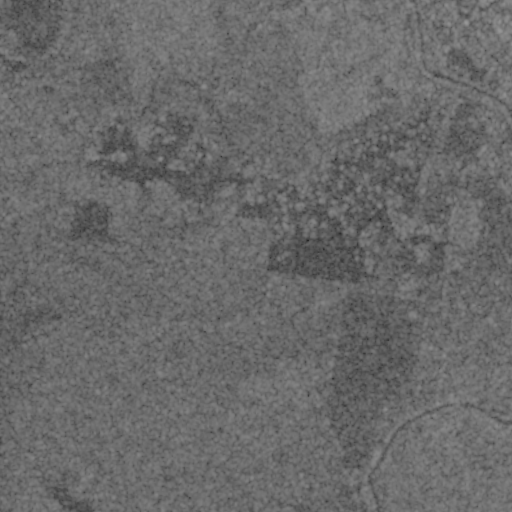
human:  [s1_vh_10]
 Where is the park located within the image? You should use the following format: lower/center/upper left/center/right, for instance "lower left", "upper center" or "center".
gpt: The park is located in the upper right of the image.
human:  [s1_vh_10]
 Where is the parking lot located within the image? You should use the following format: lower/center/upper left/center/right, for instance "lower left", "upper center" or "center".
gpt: The parking lot is located in the upper right of the image.
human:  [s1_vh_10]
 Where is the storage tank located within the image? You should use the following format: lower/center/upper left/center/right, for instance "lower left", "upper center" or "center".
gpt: The storage tank is located in the upper right of the image.
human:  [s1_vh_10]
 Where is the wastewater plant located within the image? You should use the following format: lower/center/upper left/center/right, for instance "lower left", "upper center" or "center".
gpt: The wastewater plant is located in the upper right of the image.
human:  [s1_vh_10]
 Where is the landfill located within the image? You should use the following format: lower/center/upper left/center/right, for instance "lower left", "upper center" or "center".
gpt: There is no landfill in the image.

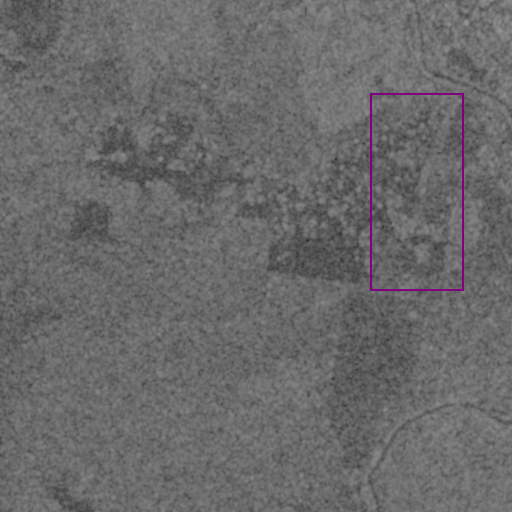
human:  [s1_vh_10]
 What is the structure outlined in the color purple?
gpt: The structure outlined in purple is a park.
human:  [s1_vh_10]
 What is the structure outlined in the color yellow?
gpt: There is no yellow outline.